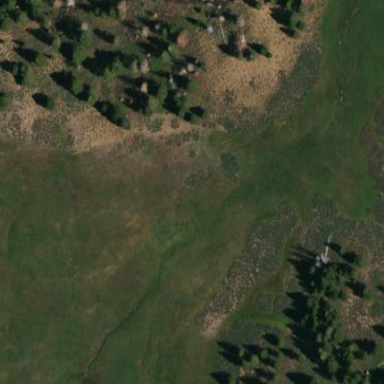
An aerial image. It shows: Beautiful meadow.